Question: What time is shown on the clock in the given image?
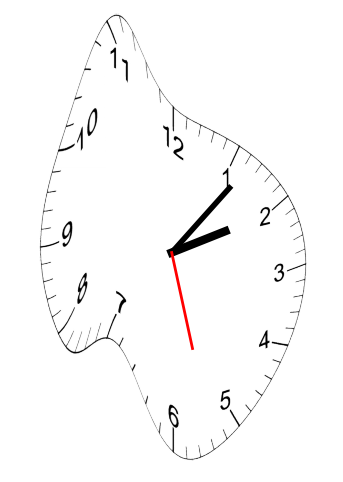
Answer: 02:06:27